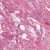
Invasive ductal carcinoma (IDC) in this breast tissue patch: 0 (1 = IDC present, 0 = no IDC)